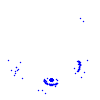
Particle: kaon